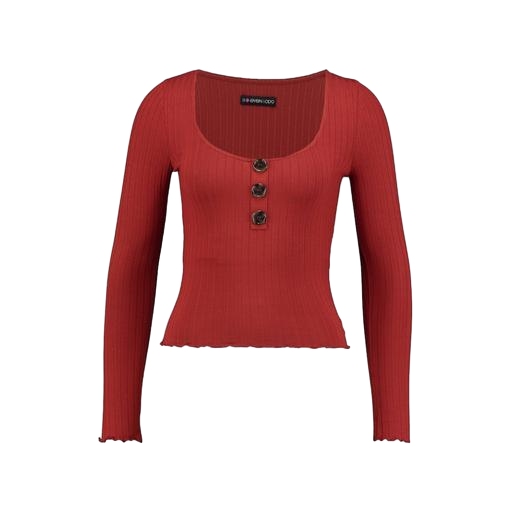
red and has long sleeves, long-sleeve top, her longsleeve top, white background